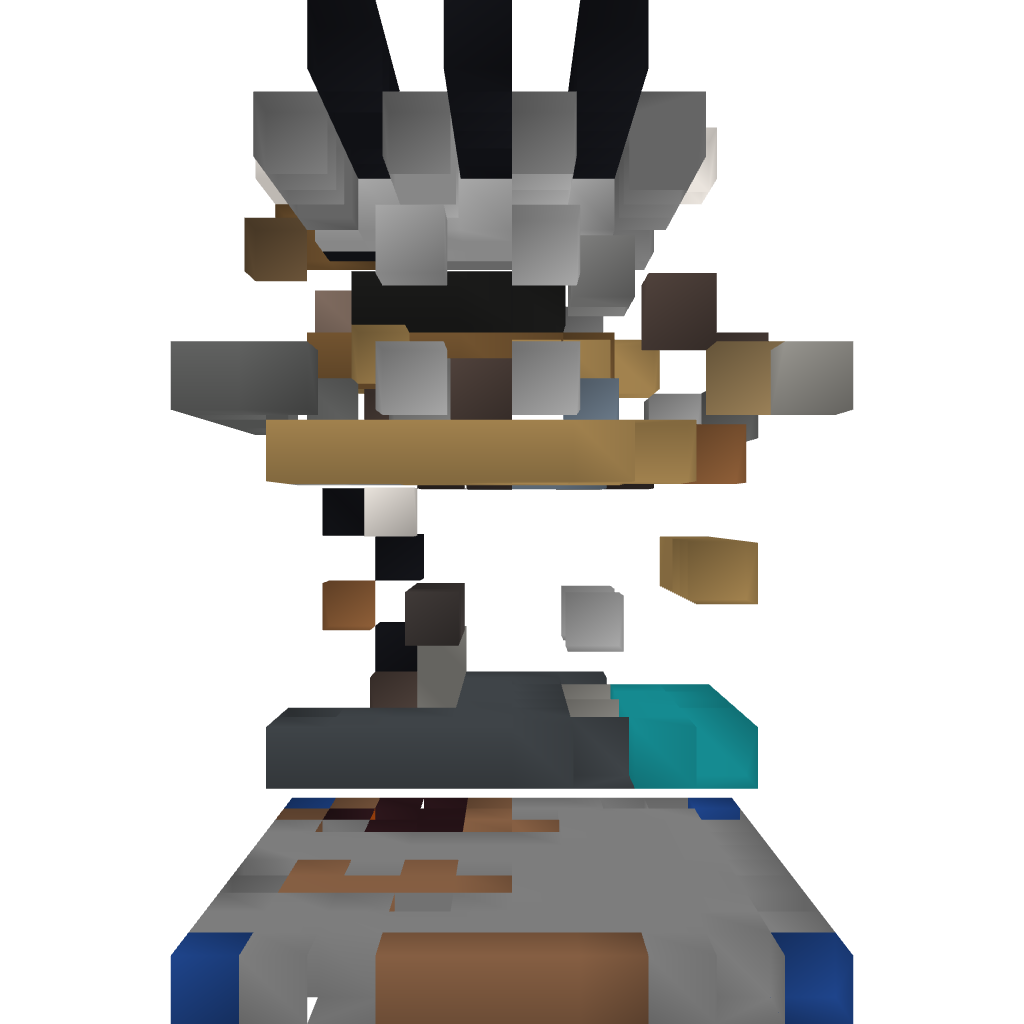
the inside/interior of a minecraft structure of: Pigonge's 10x10 Survival House 3